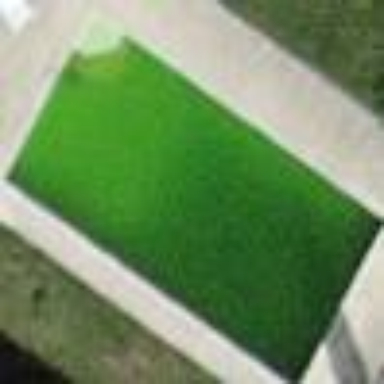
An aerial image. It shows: Swimming pool located in leisure land.